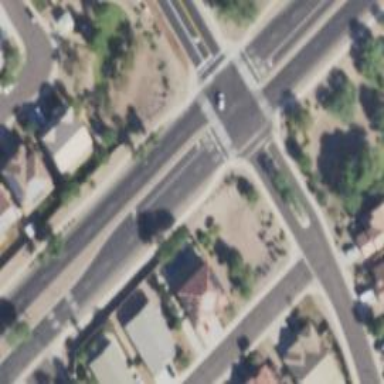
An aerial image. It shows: Marked road crossing.